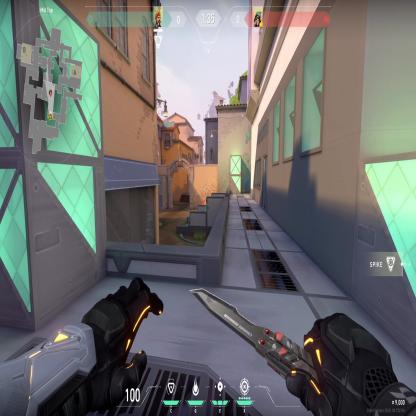
Label: enemy